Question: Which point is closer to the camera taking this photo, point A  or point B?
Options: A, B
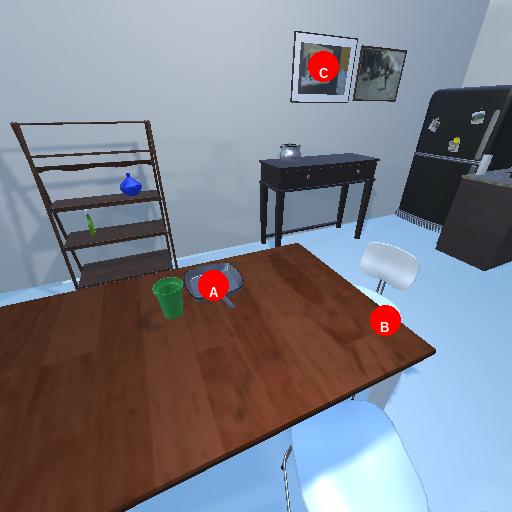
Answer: A